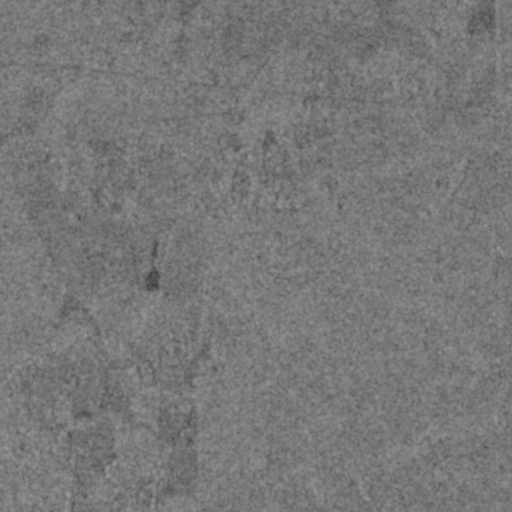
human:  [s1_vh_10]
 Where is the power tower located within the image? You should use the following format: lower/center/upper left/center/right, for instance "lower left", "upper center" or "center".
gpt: The power tower is located in the upper left of the image.
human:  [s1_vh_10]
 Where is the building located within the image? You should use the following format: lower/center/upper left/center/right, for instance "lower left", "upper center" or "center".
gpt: There is no building in the image.

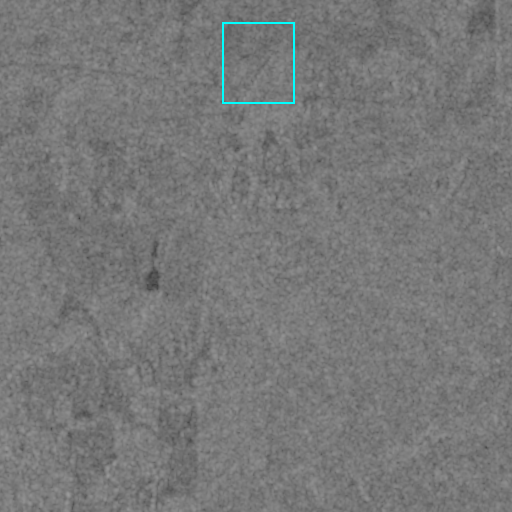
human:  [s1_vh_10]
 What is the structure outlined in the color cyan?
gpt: There is no cyan outline.
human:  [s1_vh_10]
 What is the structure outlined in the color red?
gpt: There is no structure outlined in red.